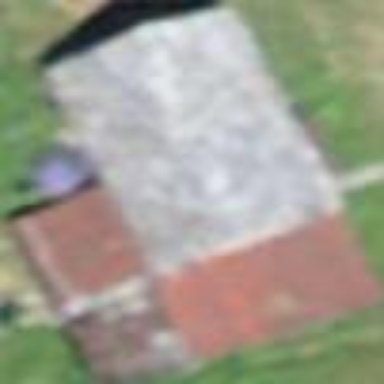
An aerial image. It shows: Building with gabled grey roof.